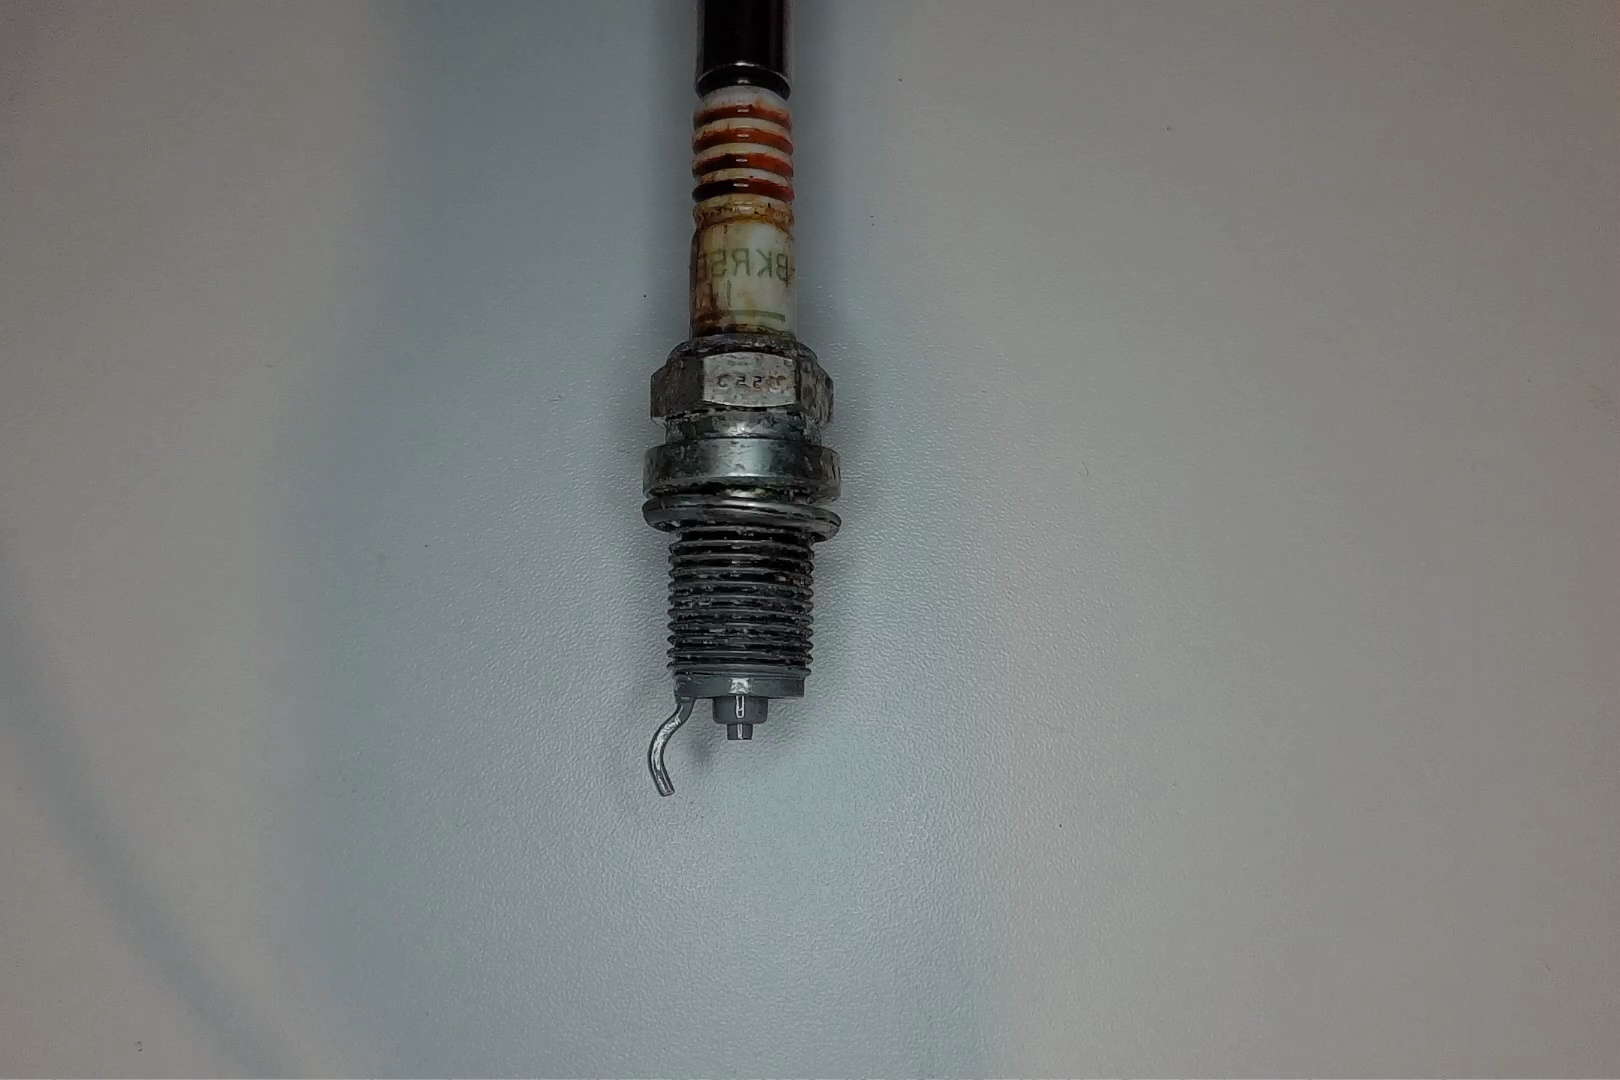
Label: anomaly